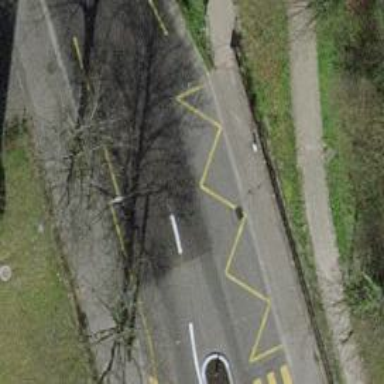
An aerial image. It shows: Residential road with asphalt surface. It has designated cycle lane and trolley wires.